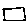
Label: square